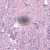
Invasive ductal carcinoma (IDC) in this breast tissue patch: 1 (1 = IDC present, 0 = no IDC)